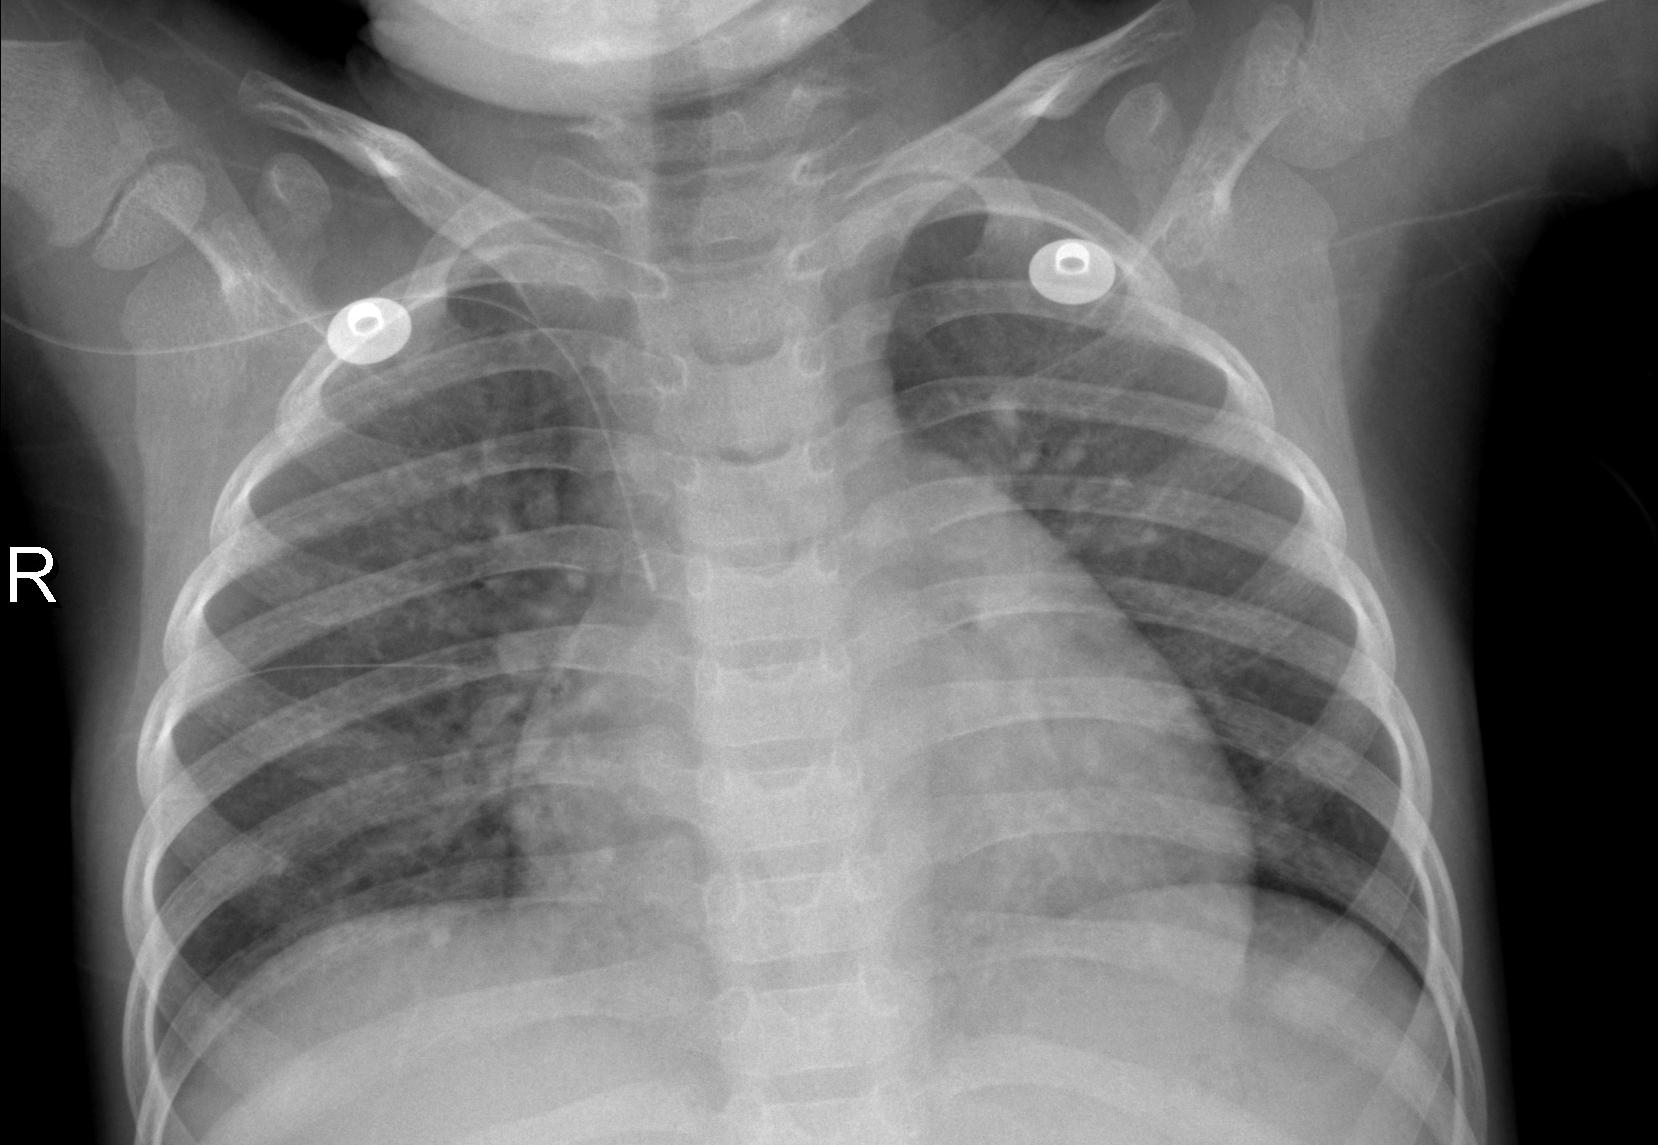
Diagnosis: PNEUMONIA